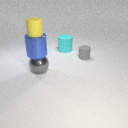
large gray metal sphere below small yellow rubber cylinder